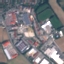
Land use / land cover: Industrial